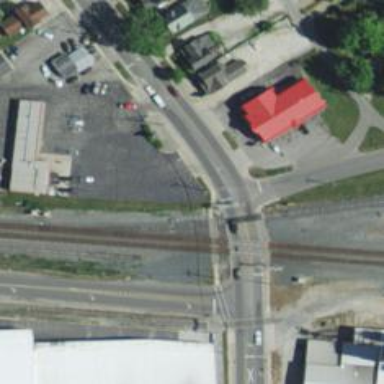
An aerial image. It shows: Railway level crossing.